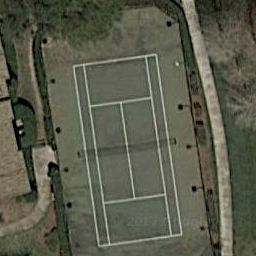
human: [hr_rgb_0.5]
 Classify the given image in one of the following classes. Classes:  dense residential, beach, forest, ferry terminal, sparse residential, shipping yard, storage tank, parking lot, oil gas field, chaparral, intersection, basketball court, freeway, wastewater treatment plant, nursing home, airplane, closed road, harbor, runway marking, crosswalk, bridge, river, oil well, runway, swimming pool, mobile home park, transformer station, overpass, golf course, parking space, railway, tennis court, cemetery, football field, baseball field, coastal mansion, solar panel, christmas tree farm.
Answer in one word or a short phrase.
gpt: tennis court